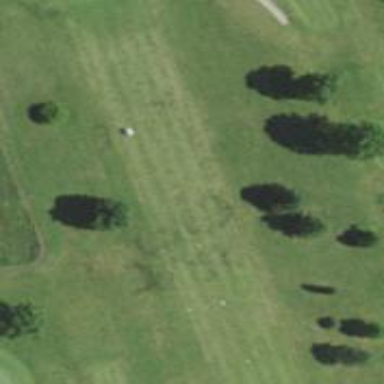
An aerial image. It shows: Golf hole.